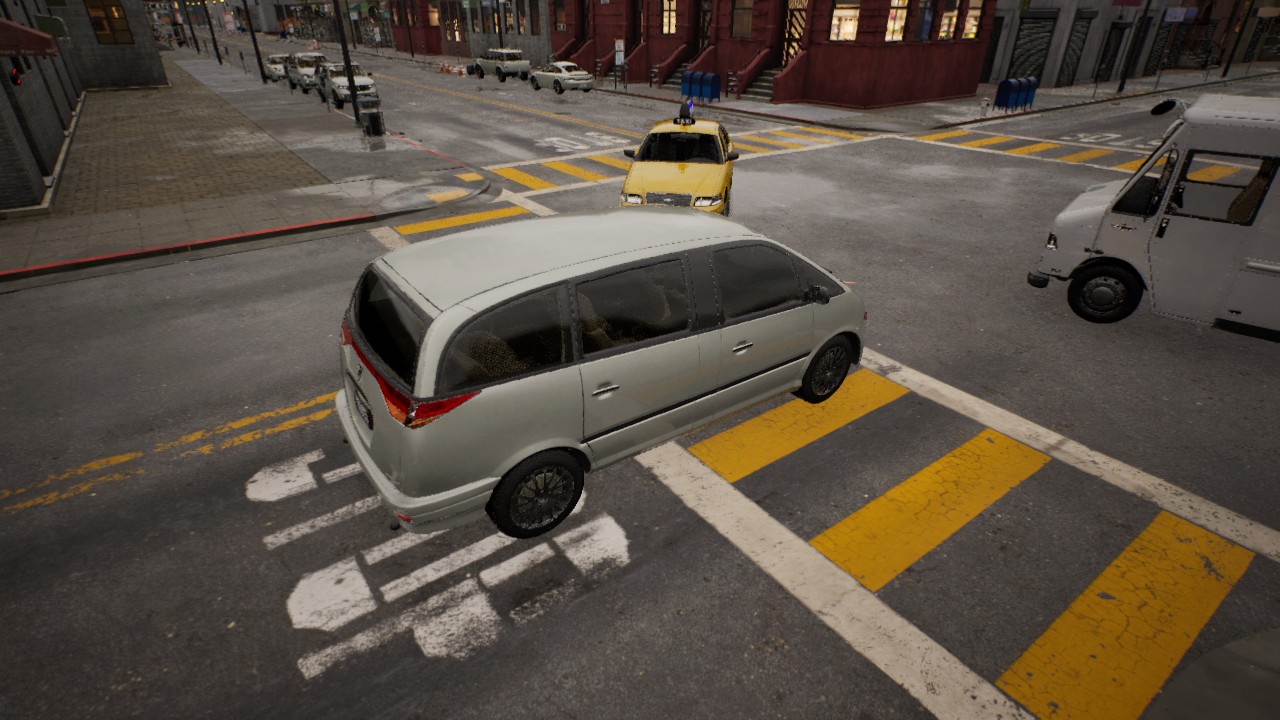
Venue: residential
Lighting: golden hour
Vehicle rig: minivan